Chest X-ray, PA view. Patient: 48 years old, sex M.
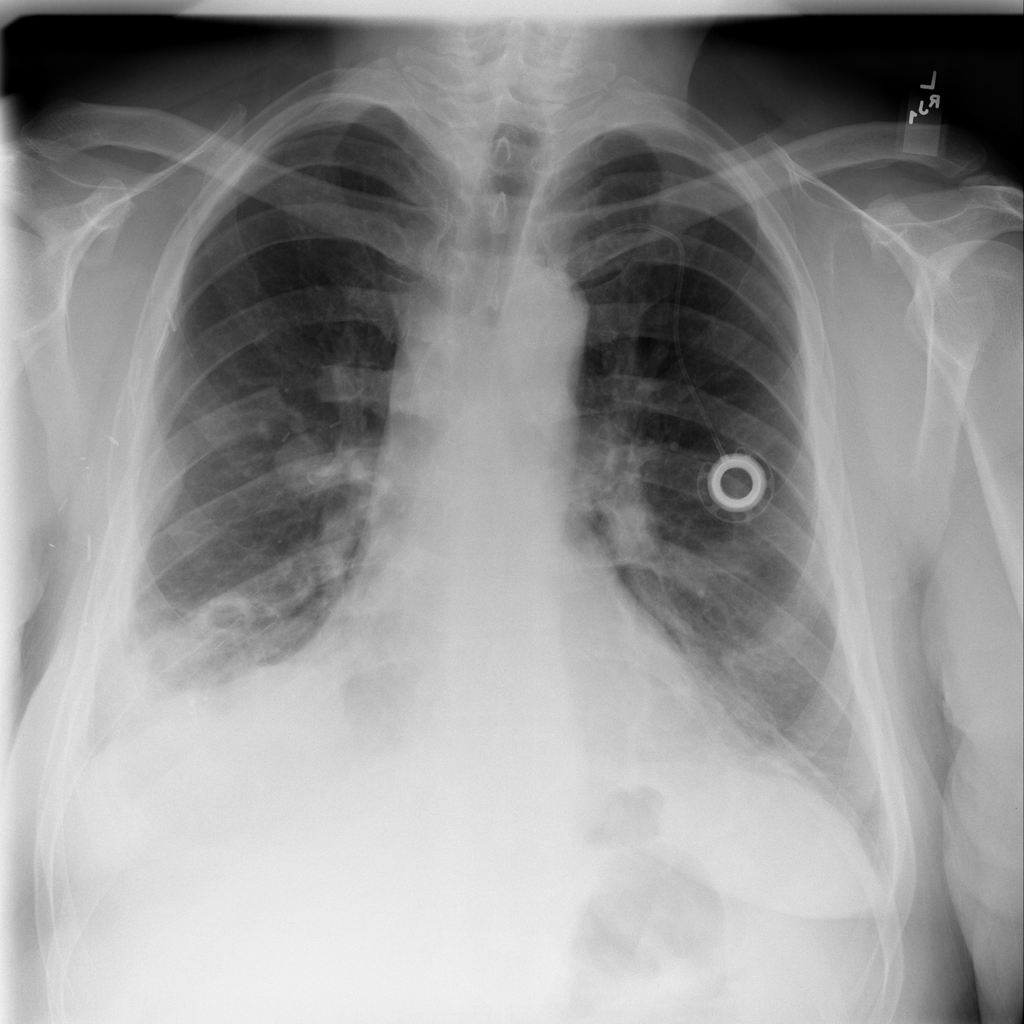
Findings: Atelectasis, Effusion, Mass